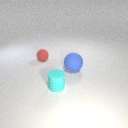
small cyan rubber cylinder in front of small red rubber sphere